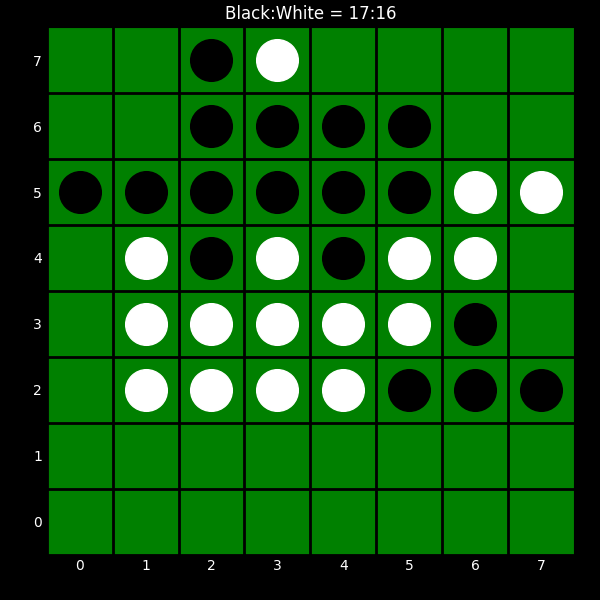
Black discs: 17
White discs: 16